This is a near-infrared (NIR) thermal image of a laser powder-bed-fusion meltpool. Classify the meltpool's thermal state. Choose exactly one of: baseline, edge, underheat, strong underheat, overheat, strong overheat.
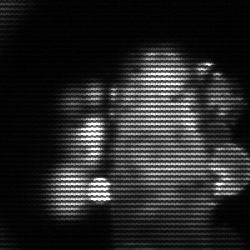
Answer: strong underheat